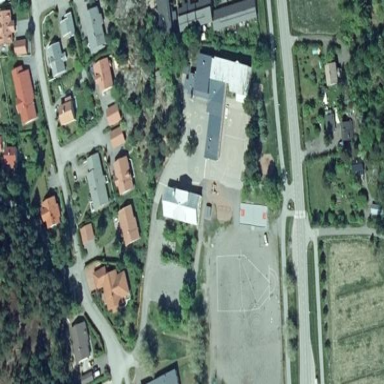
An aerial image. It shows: School.